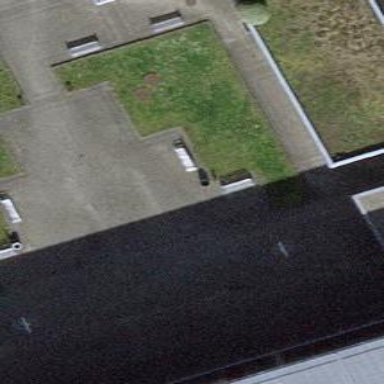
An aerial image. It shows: Bench for seating.